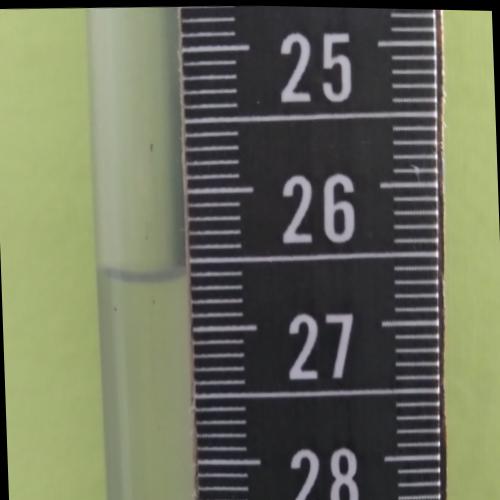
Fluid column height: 26.6 cm